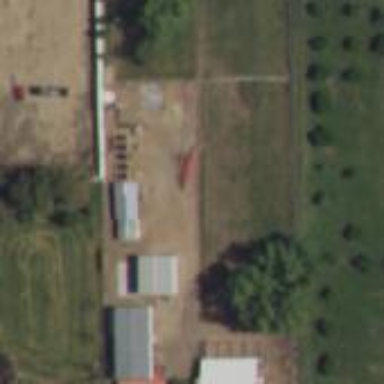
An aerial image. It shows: Farmyard area.